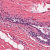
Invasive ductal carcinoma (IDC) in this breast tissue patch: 0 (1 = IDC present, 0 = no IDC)